Question: I have the following CSS rules for my gradient:
'''
background-image: radial-gradient(circle at top right, rgb(237, 241, 254), rgb(195, 253, 237));
'''
I was just wondering if I could somehow increase the size of the circle that contains the first colour. It seems that the colour is only restricted to a small area. Is this possible at all?
Cheers

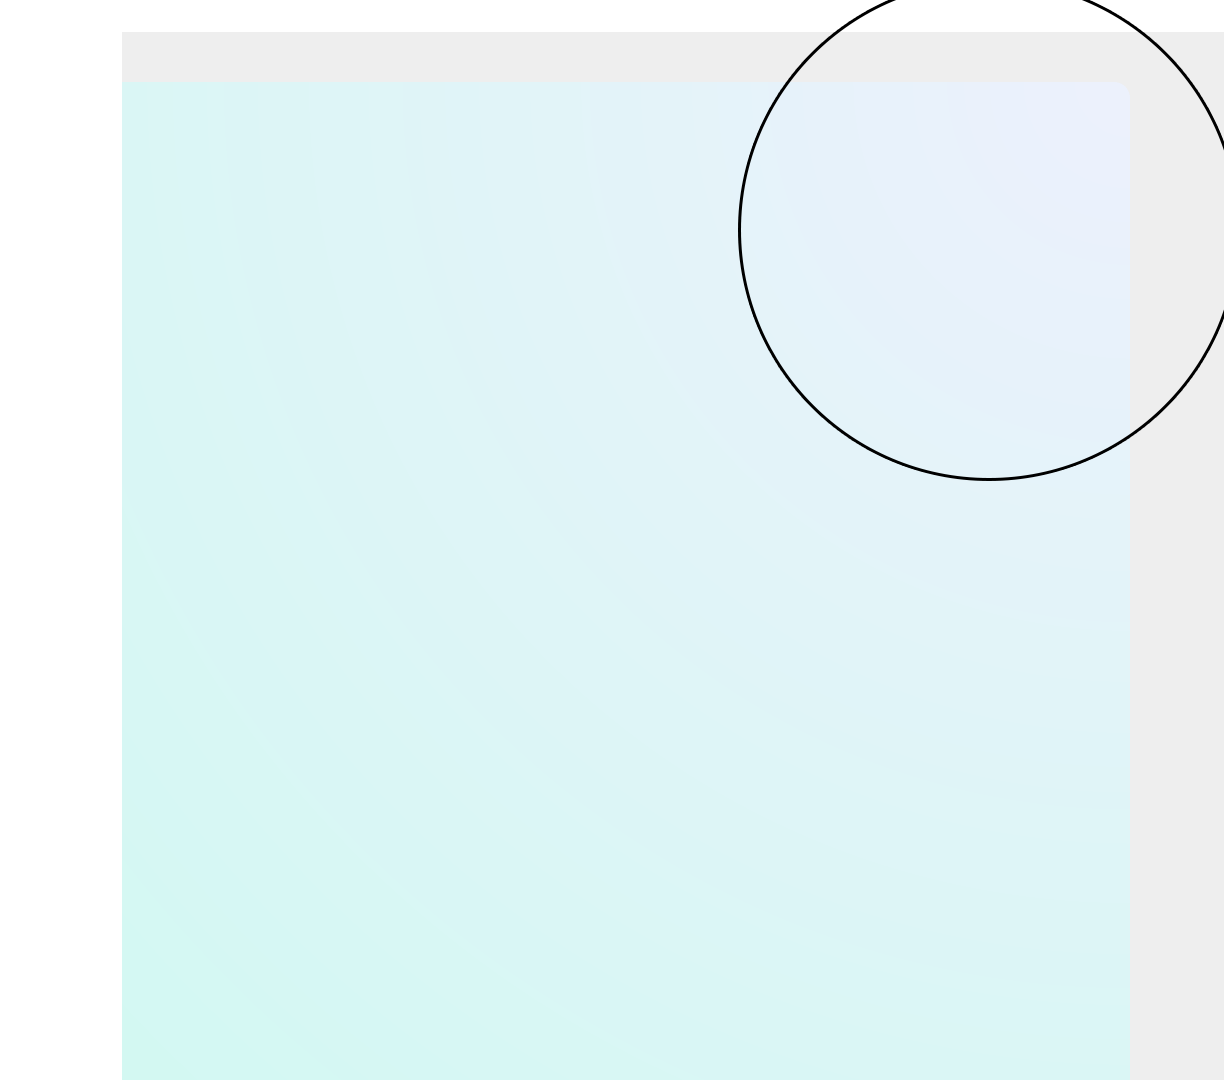
Answer: I might found a solution for you, please see both snippets:
'''
div {
background: rgb(173, 217, 228);
/* Old browsers */
background: -moz-radial-gradient(center, ellipse cover, rgba(173, 217, 228, 1) 0%, rgba(217, 237, 242, 1) 75%, rgba(247, 251, 252, 1) 100%);
/* FF3.6+ */
background: -webkit-gradient(radial, center center, 0px, center center, 100%, color-stop(0%, rgba(173, 217, 228, 1)), color-stop(75%, rgba(217, 237, 242, 1)), color-stop(100%, rgba(247, 251, 252, 1)));
/* Chrome,Safari4+ */
background: -webkit-radial-gradient(center, ellipse cover, rgba(173, 217, 228, 1) 0%, rgba(217, 237, 242, 1) 75%, rgba(247, 251, 252, 1) 100%);
/* Chrome10+,Safari5.1+ */
background: -o-radial-gradient(center, ellipse cover, rgba(173, 217, 228, 1) 0%, rgba(217, 237, 242, 1) 75%, rgba(247, 251, 252, 1) 100%);
/* Opera 12+ */
background: -ms-radial-gradient(center, ellipse cover, rgba(173, 217, 228, 1) 0%, rgba(217, 237, 242, 1) 75%, rgba(247, 251, 252, 1) 100%);
/* IE10+ */
background: radial-gradient(ellipse at center, rgba(173, 217, 228, 1) 0%, rgba(217, 237, 242, 1) 75%, rgba(247, 251, 252, 1) 100%);
/* W3C */
filter: progid: DXImageTransform.Microsoft.gradient(startColorstr='#add9e4', endColorstr='#f7fbfc', GradientType=1);
/* IE6-9 fallback on horizontal gradient */
height: 400px
}
'''
'''
<div></div>
'''
'''
div {
background: rgb(173, 217, 228);
/* Old browsers */
background: -moz-radial-gradient(center, ellipse cover, rgba(173, 217, 228, 1) 0%, rgba(217, 237, 242, 1) 60%, rgba(247, 251, 252, 1) 100%);
/* FF3.6+ */
background: -webkit-gradient(radial, center center, 0px, center center, 100%, color-stop(0%, rgba(173, 217, 228, 1)), color-stop(60%, rgba(217, 237, 242, 1)), color-stop(100%, rgba(247, 251, 252, 1)));
/* Chrome,Safari4+ */
background: -webkit-radial-gradient(center, ellipse cover, rgba(173, 217, 228, 1) 0%, rgba(217, 237, 242, 1) 60%, rgba(247, 251, 252, 1) 100%);
/* Chrome10+,Safari5.1+ */
background: -o-radial-gradient(center, ellipse cover, rgba(173, 217, 228, 1) 0%, rgba(217, 237, 242, 1) 60%, rgba(247, 251, 252, 1) 100%);
/* Opera 12+ */
background: -ms-radial-gradient(center, ellipse cover, rgba(173, 217, 228, 1) 0%, rgba(217, 237, 242, 1) 60%, rgba(247, 251, 252, 1) 100%);
/* IE10+ */
background: radial-gradient(ellipse at center, rgba(173, 217, 228, 1) 0%, rgba(217, 237, 242, 1) 60%, rgba(247, 251, 252, 1) 100%);
/* W3C */
filter: progid: DXImageTransform.Microsoft.gradient(startColorstr='#add9e4', endColorstr='#f7fbfc', GradientType=1);
/* IE6-9 fallback on horizontal gradient */
height:400px;
}
'''
'''
<div></div>
'''
The difference from 1st to 2nd snippet is the location:
- '75%''color-stop(75%'- '60%''color-stop(60%'